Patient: sex M, age 49
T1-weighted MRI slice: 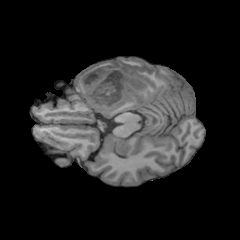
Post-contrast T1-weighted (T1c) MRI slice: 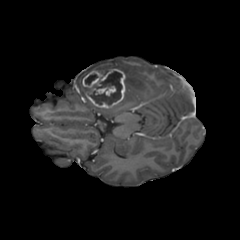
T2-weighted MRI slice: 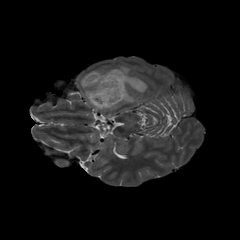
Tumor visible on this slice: yes
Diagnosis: Glioblastoma, IDH-wildtype
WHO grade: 4